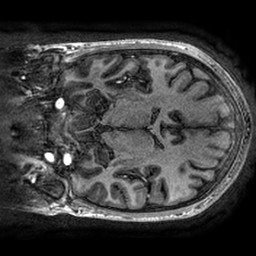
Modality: T1w
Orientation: coronal
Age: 21
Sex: male
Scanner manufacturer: ge
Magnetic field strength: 3 T
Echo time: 0.002736 s